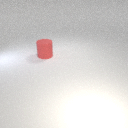
large red rubber cylinder